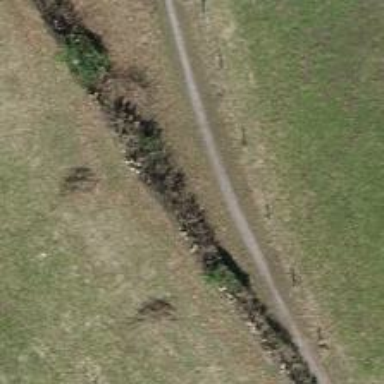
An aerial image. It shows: Path.